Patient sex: M
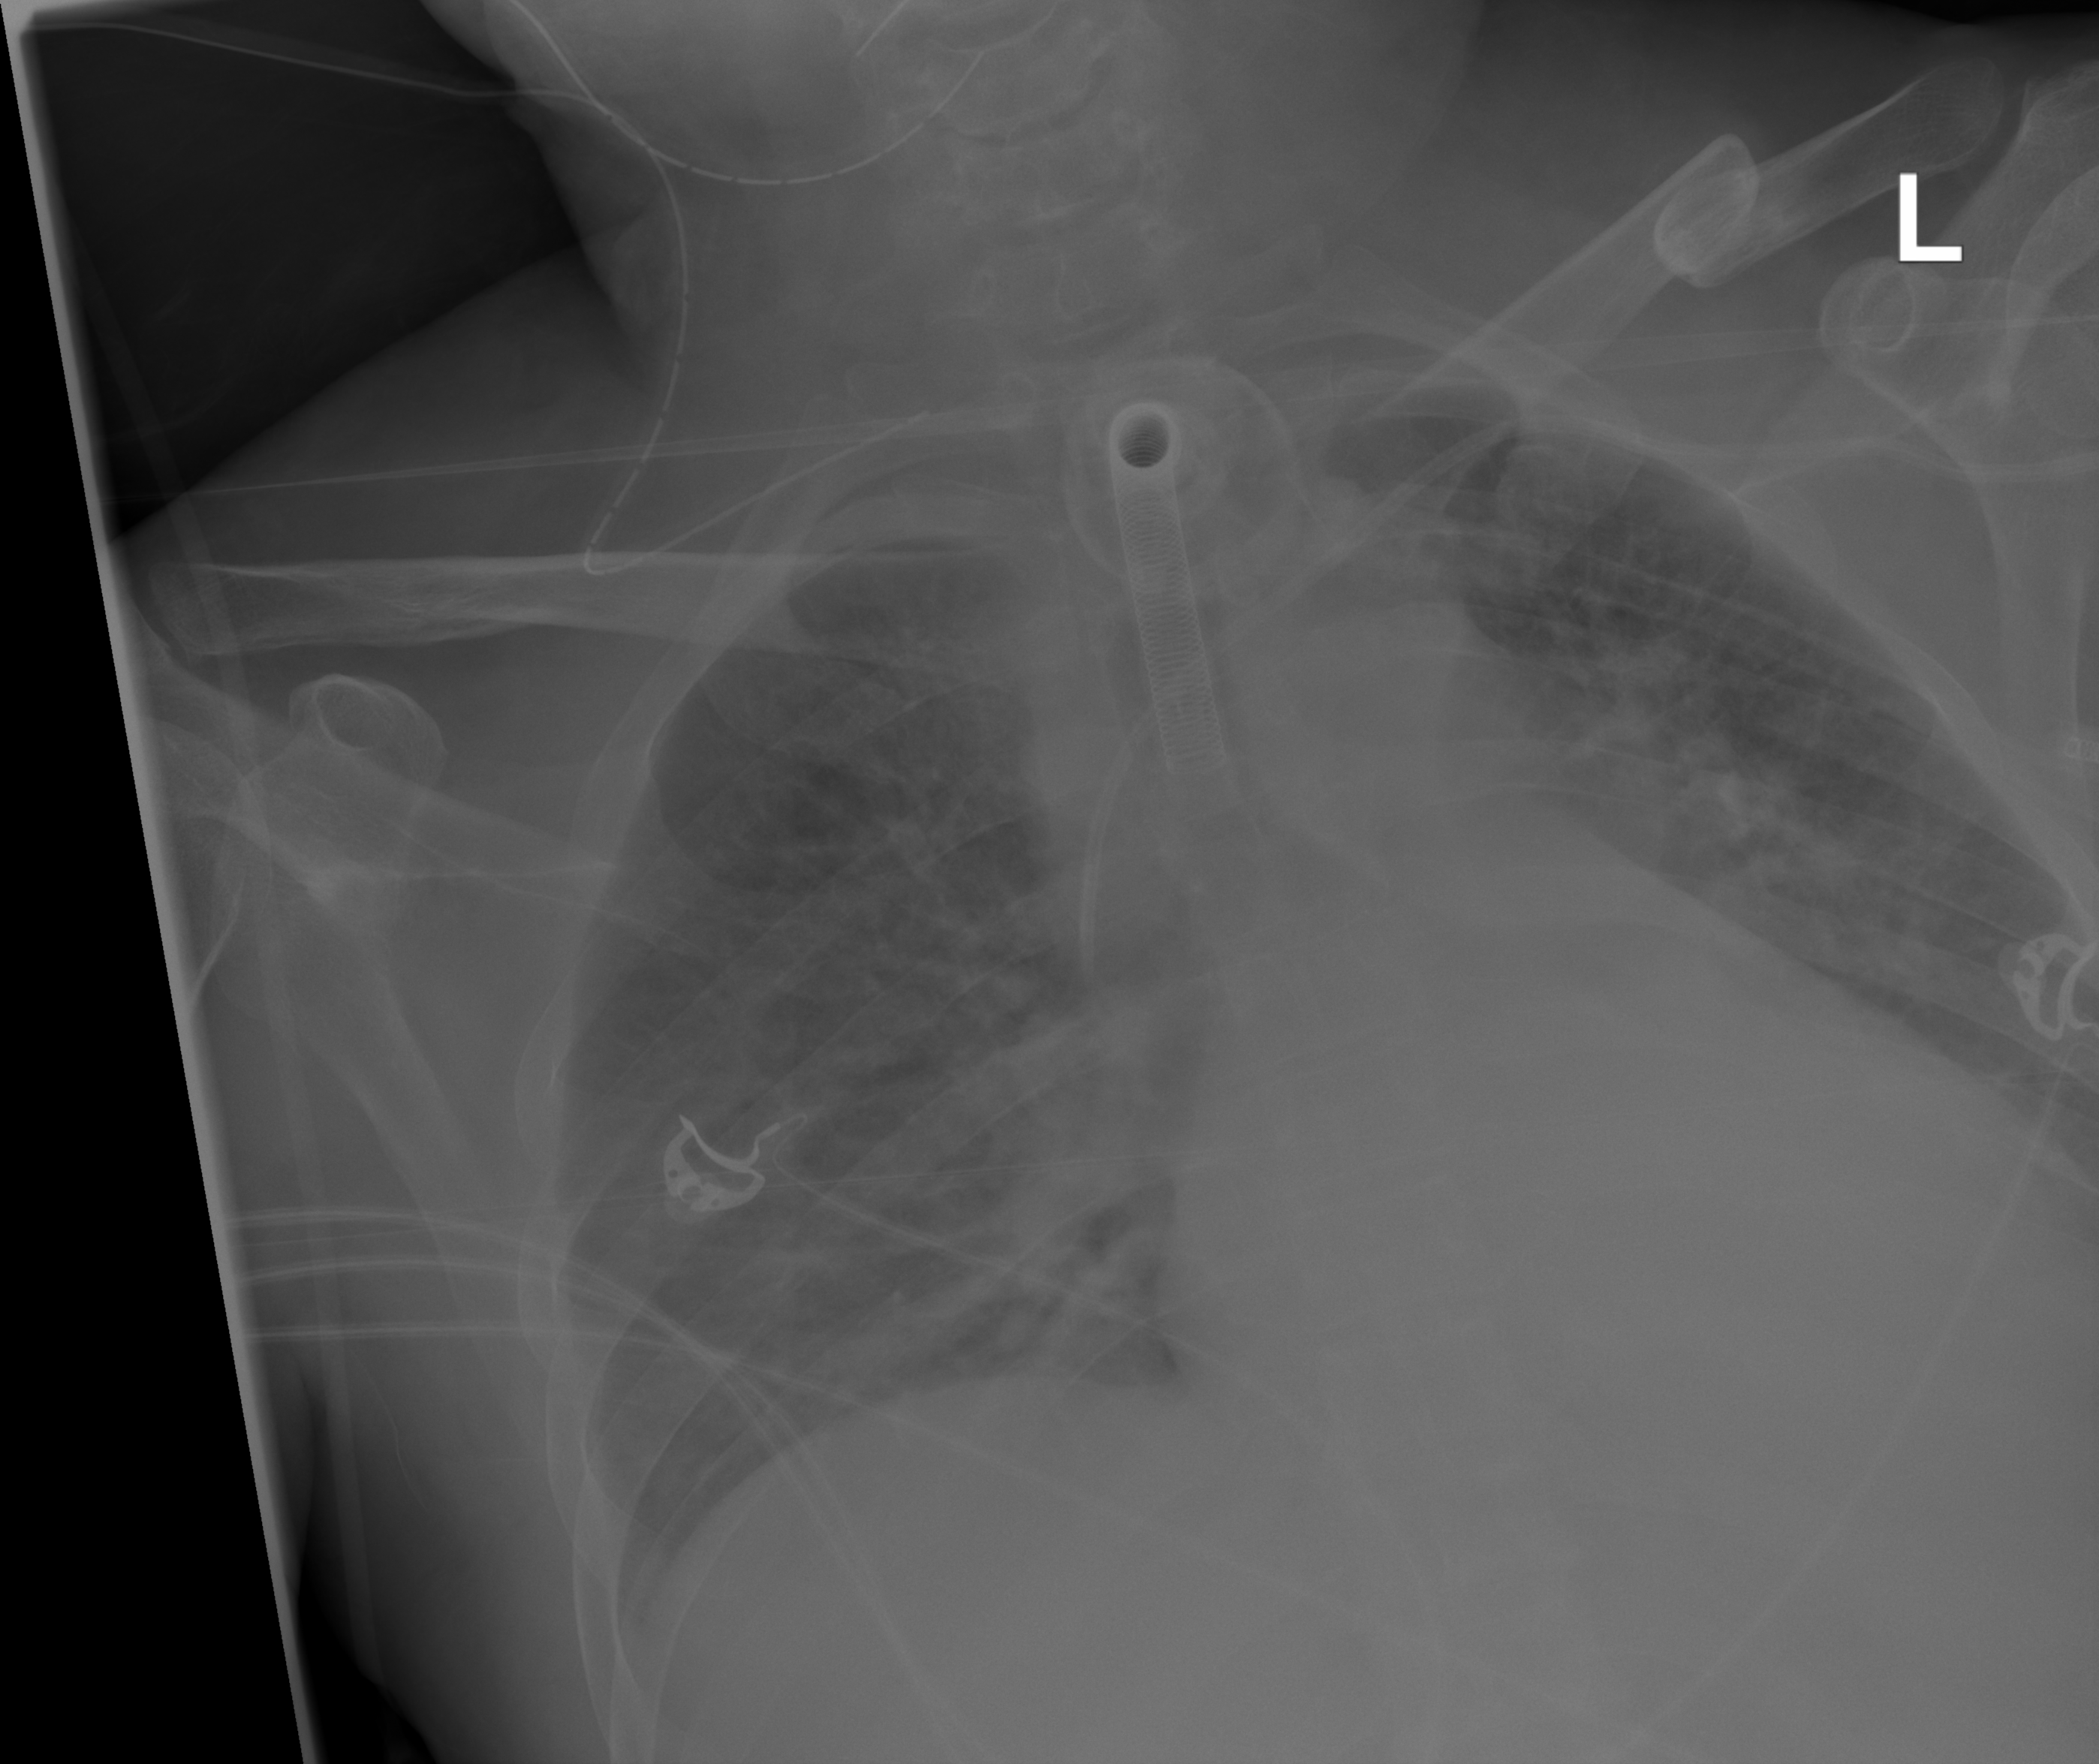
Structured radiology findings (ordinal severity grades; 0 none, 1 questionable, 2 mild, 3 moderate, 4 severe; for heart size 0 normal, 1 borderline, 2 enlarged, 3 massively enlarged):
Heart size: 2
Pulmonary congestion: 0
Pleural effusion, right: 0
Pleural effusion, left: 1
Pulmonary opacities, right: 2
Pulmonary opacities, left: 2
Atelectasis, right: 2
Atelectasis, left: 2